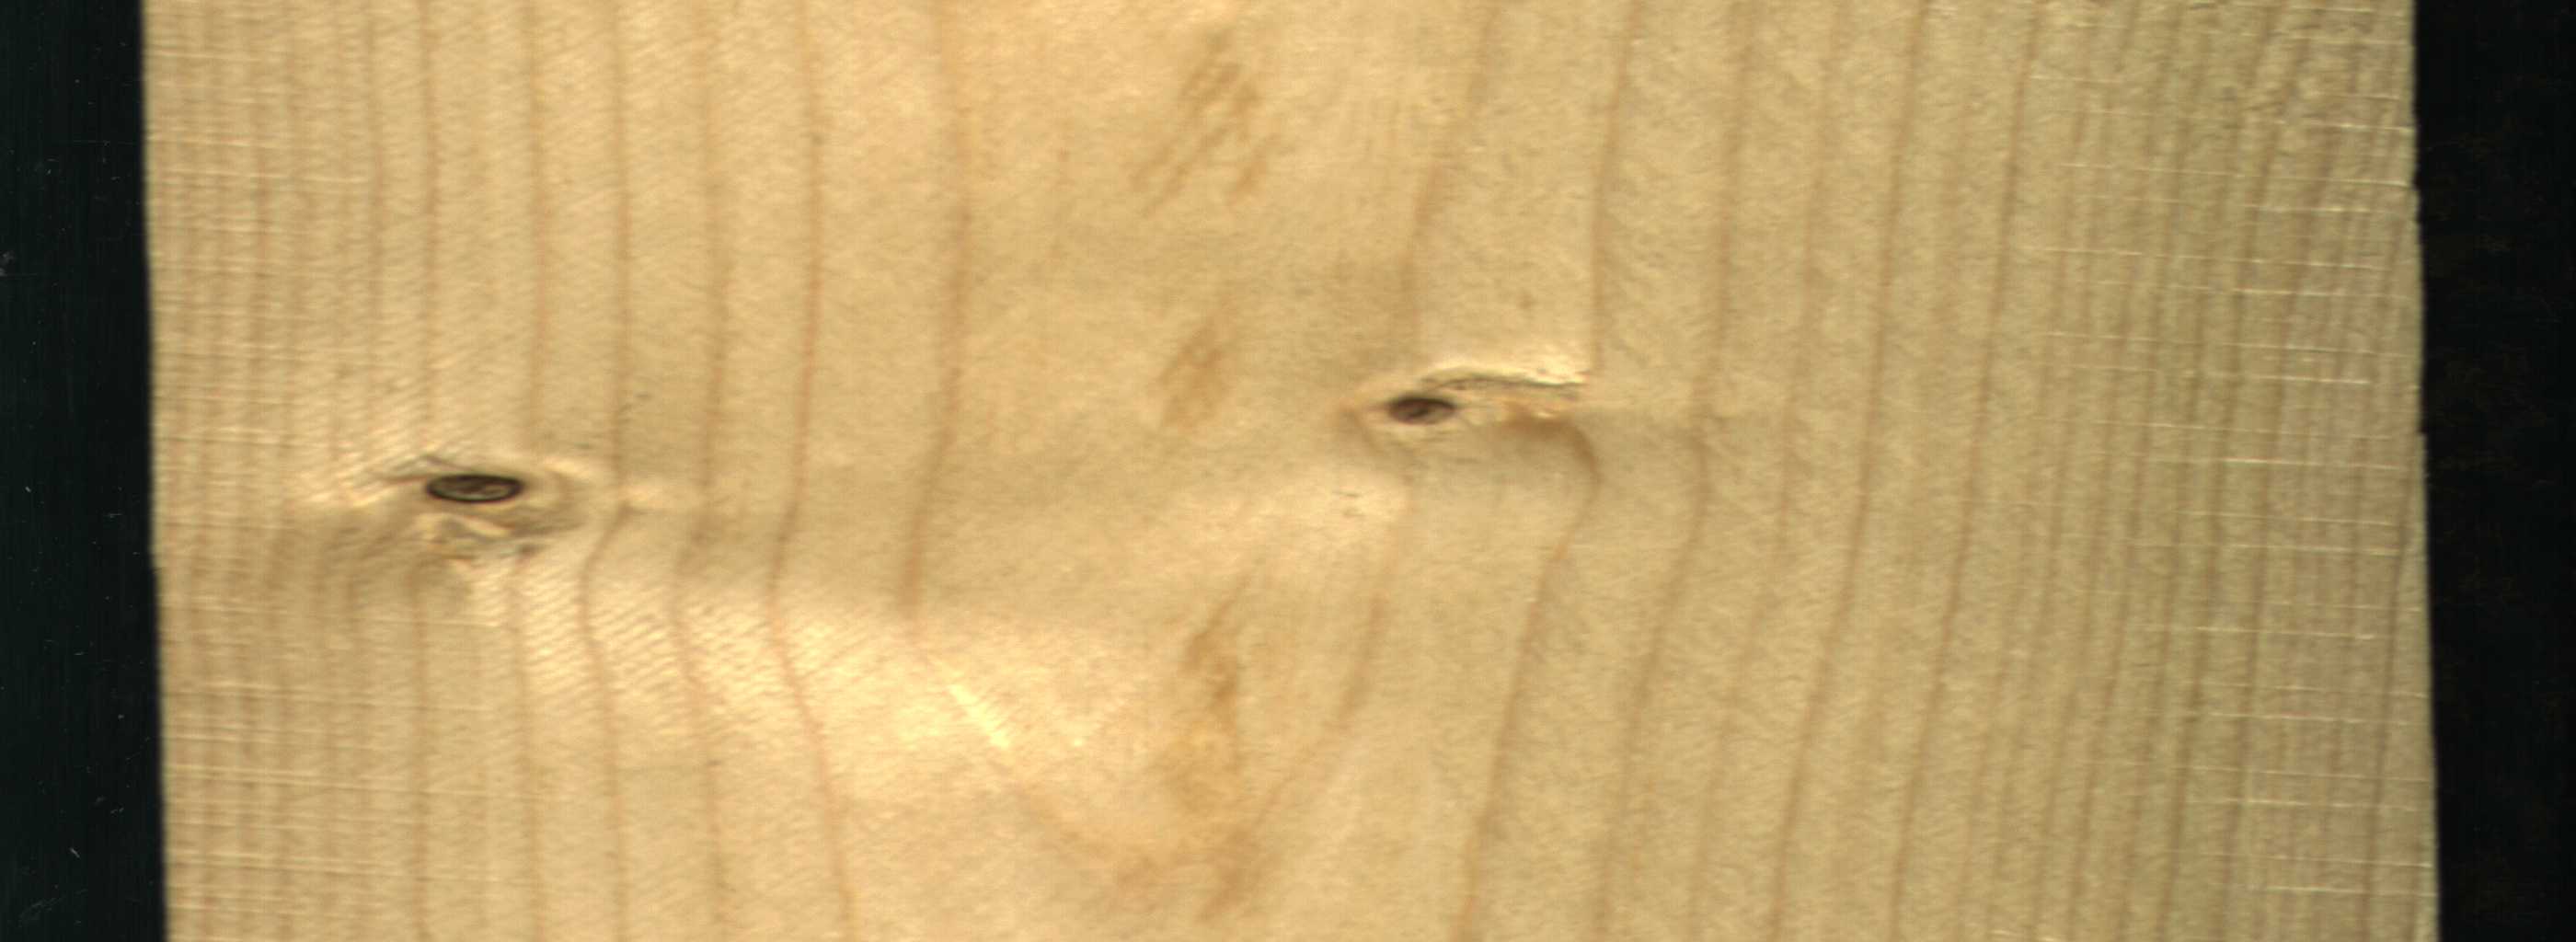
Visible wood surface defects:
Dead_Knot
Live_Knot